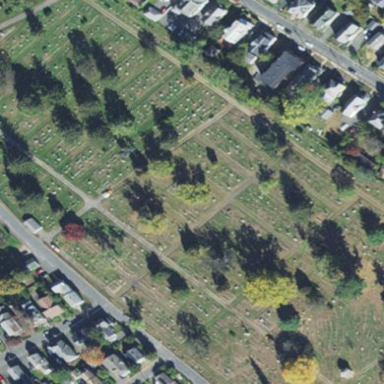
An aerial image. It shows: Cemetery.